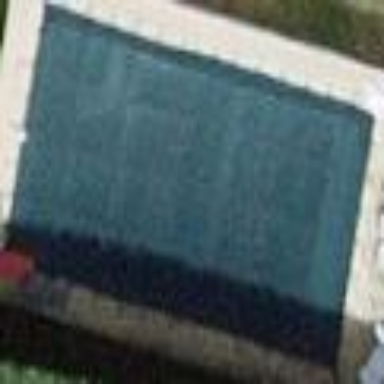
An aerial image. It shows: Outdoor swimming pool in leisure land.